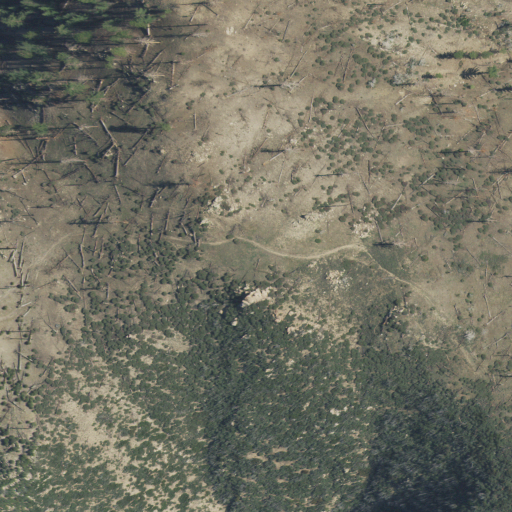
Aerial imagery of mountain in California named Sewart Mountain containing evergreen forest, shrub, open development, and grassland